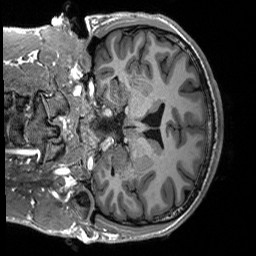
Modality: T1w
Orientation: coronal
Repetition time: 8 s
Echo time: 0.066 s